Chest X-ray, AP view. Patient: 28 years old, sex M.
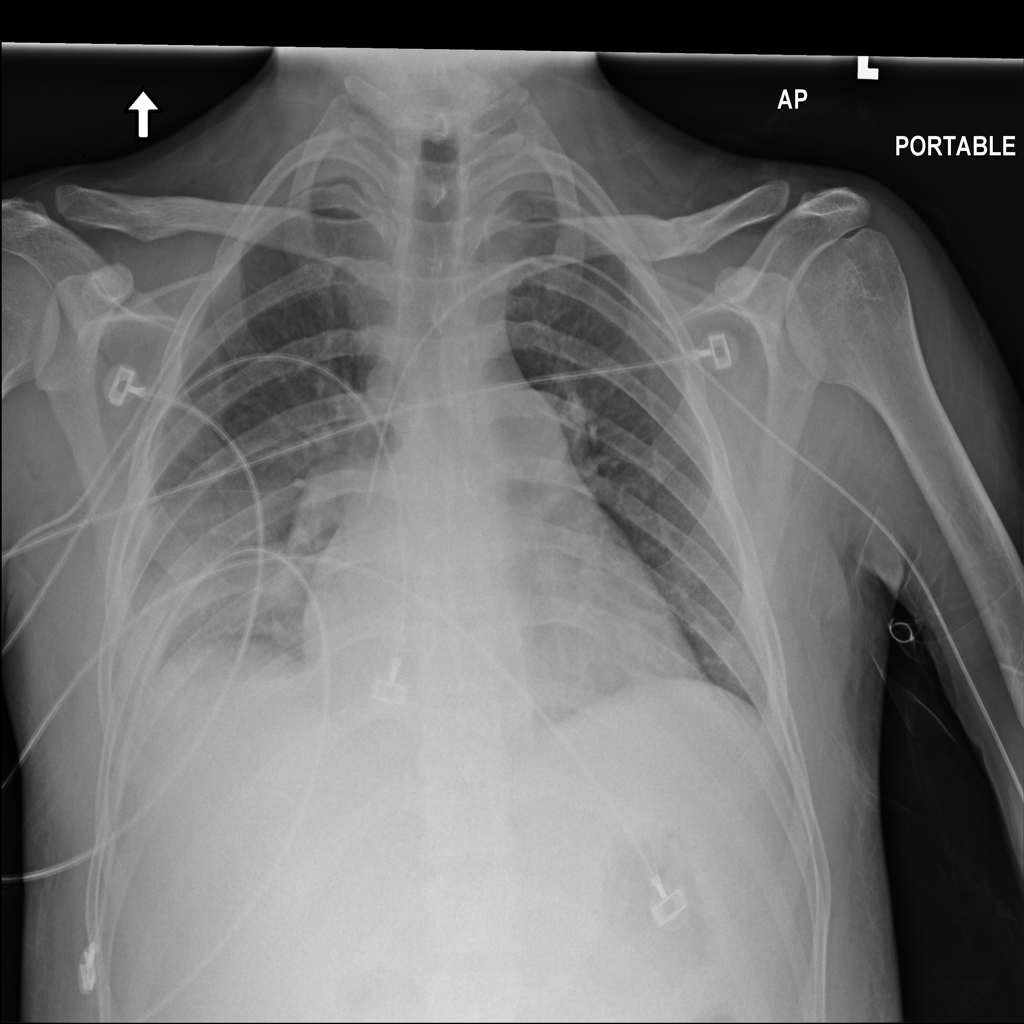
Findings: Effusion